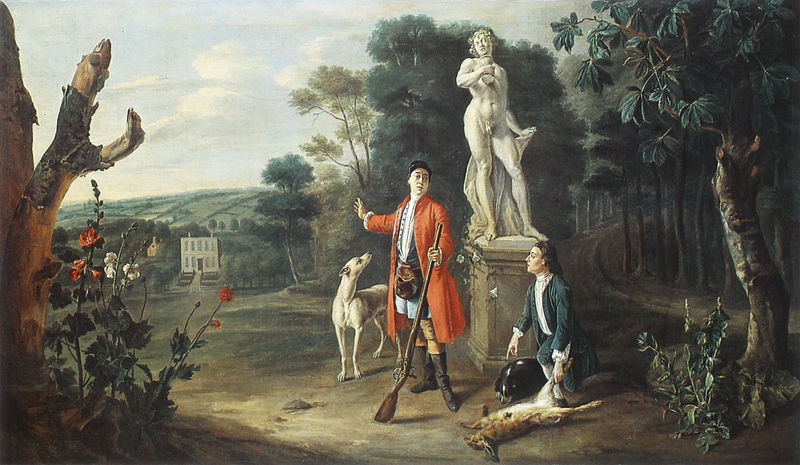
Titel: A Sportsman and his Servant in the Grounds of a Country House
Künstler: Joseph van Aken
Institution: Conneticut, Nathaniel Robertson Collection
Schlagwörter: baum, blau, gemälde, himmel, mann, nackt, wolken, bäume, grün, landschaft, blume, blumen, braun, marmor, männer, schwarz, straße, weiss, blüten, gebäude, haus, hund, hunde, park, rose, rot, schloss, tier, tiere, weg, wolke, rock, kappe, arm, barock, diener, sockel, tod, tot, baumstamm, felder, hügel, wiesen, figur, kelch, mantel, pflanzen, england, renaissance, wald, garten, hase, skulptur, statue, farbig, wild, jugendstil, zeigen, tor, penis, mohn, waffe, stiefel, beutel, tasche, jagd, beute, erlegt, jäger, schnauze, anwesen, gut, herrensitz, gewehr, landhaus, jagdhund, antik, kniend, kastanie, flinte, baumstumpf, jagen, jagdt, ras, kastanien, waöd, jadg, toter baum, wildbret, hasenjagd, kastanienbaum, stockrosen, stockrose